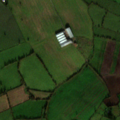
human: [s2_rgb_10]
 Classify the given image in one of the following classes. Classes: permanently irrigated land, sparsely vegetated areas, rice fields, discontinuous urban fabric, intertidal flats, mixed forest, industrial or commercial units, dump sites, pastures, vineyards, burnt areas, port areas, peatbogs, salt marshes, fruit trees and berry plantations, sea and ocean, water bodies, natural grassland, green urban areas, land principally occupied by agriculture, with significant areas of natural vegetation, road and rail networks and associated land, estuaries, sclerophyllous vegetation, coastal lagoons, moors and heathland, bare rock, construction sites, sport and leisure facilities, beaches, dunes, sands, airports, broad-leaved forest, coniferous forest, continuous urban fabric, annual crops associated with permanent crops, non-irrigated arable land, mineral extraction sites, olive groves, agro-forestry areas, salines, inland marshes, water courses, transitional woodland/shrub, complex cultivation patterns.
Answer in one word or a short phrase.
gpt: non-irrigated arable land, pastures